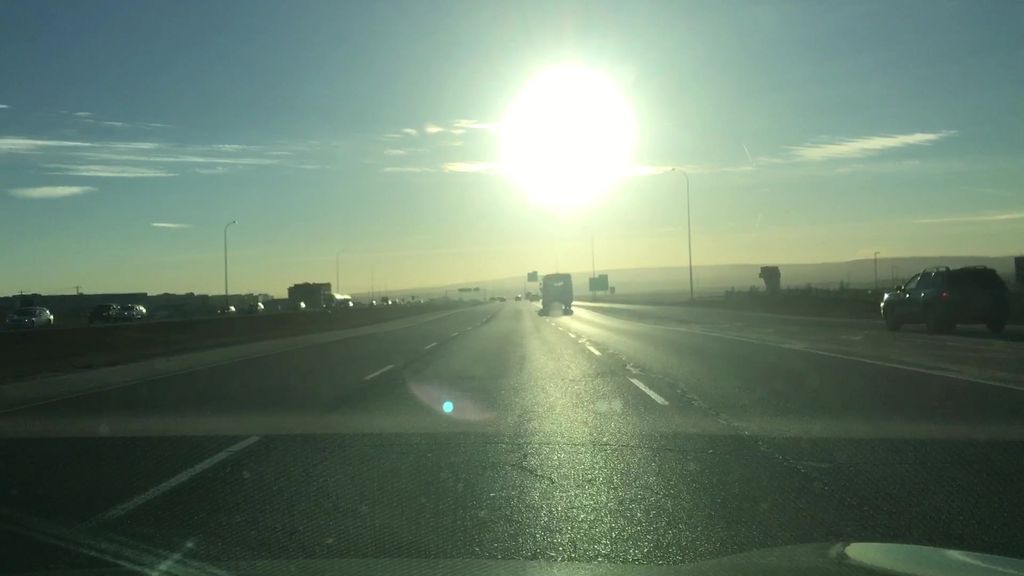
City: calgary